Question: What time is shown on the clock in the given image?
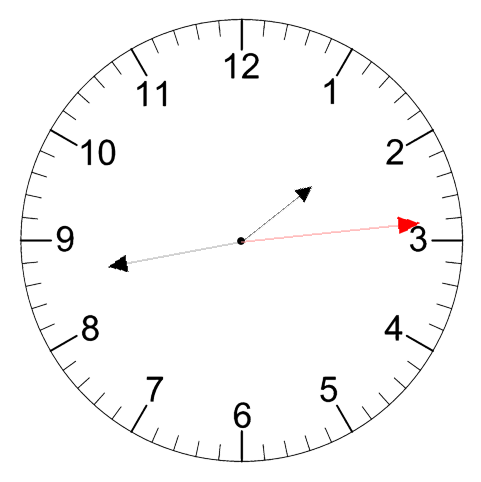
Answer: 01:43:14